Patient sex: M
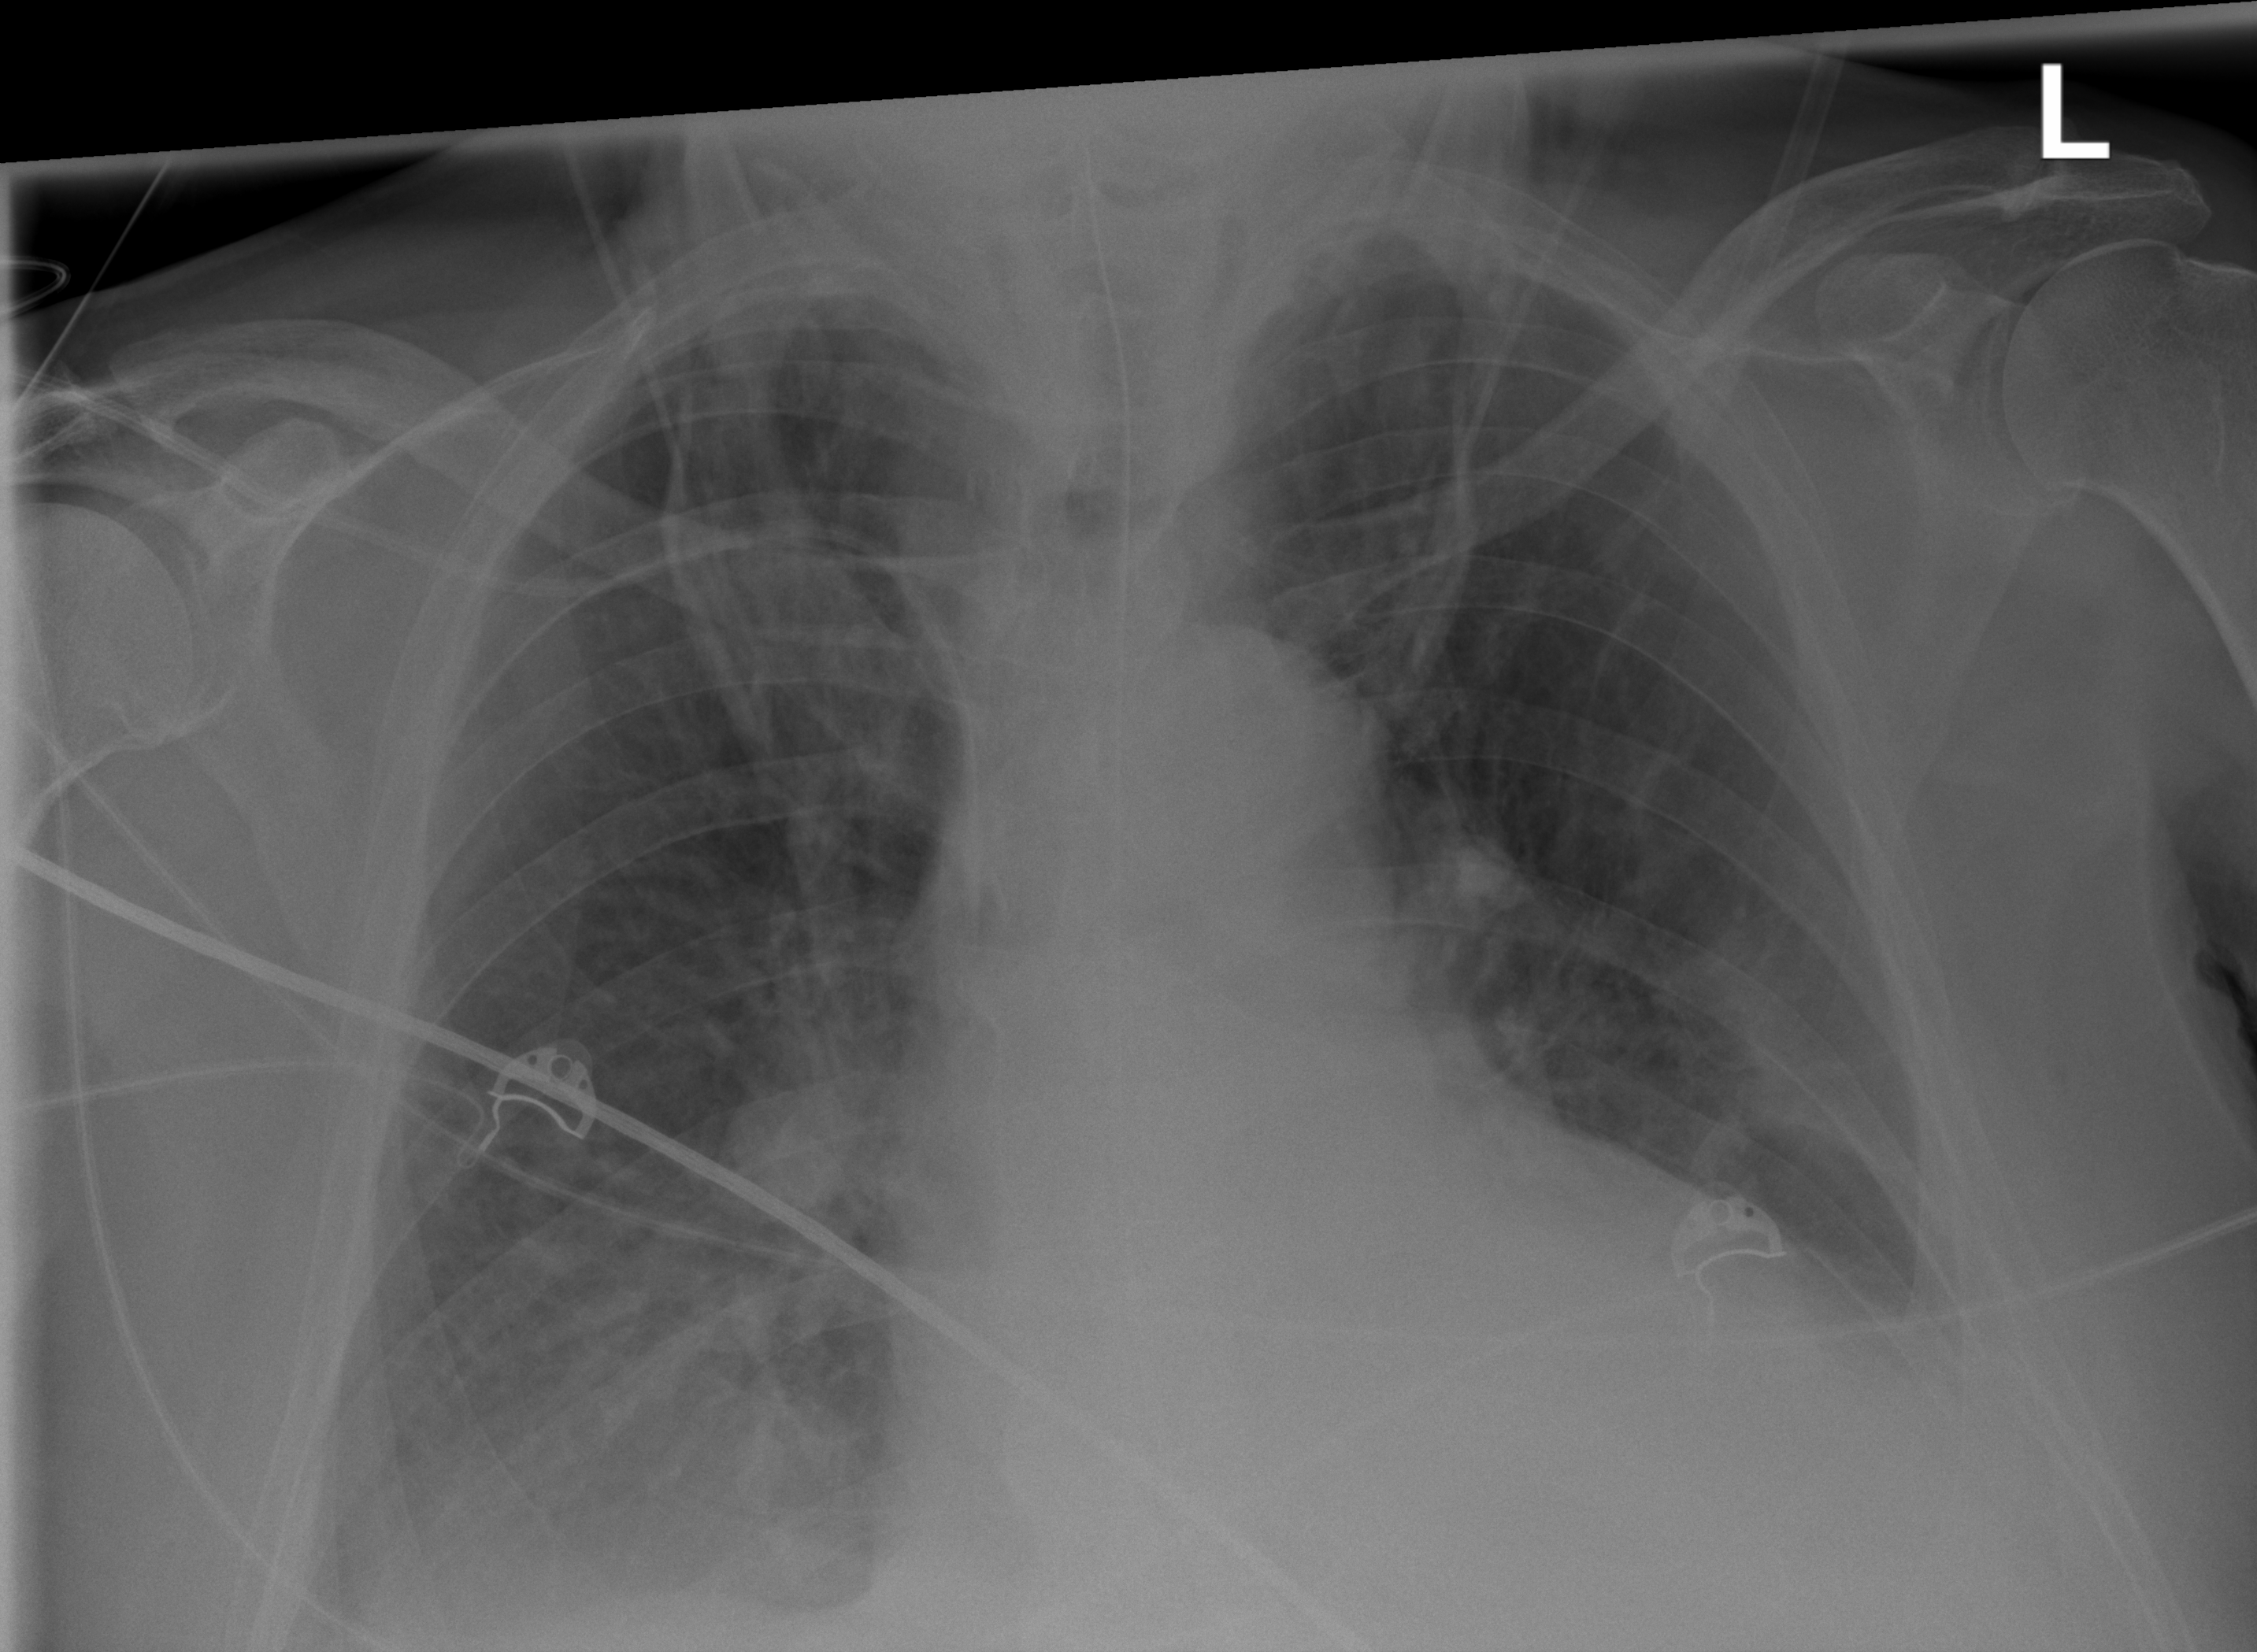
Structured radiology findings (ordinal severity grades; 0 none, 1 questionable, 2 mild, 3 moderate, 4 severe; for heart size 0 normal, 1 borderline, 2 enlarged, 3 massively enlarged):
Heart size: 2
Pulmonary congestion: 2
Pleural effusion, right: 2
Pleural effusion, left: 2
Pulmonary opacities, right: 2
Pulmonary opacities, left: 0
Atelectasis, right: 2
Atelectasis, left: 2